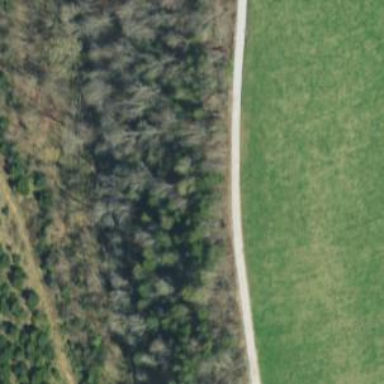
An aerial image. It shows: Driveway.